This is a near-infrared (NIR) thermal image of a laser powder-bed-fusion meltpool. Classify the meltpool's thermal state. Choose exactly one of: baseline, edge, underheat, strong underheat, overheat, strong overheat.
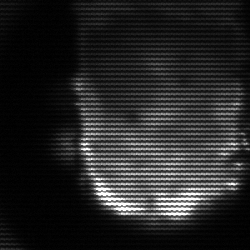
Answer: baseline